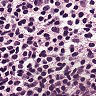
Metastatic tissue present: no